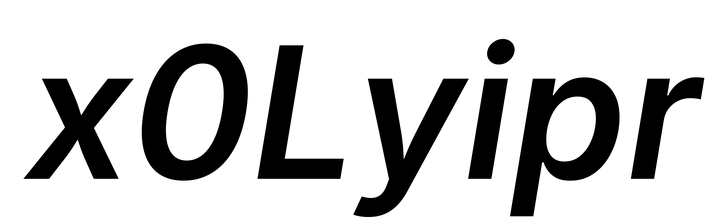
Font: Inter-Italic_SemiBold_Italic